Question: I'm writing a mac app that sits in the menu bar and presents the user with a 'NSPanel' instance when they click the status item. I want to hide the window whenever another status item's menu is opened. Right now, my panel stays open; it looks like this:

I see other applications like mine close when another status item opens its menu, so I'm wonder which notification they're getting to know to disappear. I've looked into 'NSWindowDelegate' and 'NSApplicationDelegate', but I don't see any notifications being generated.
Have any suggestions?
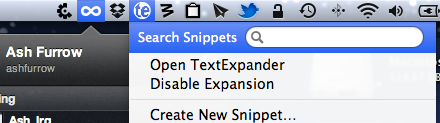
Answer: I figured it out! In the 'awakeFromNib', I was setting the properties of my 'NSPanel' instance. I was using the following:
'''
[panel setStyleMask:panel.styleMask ^ NSTitledWindowMask];
'''
Switching it to the following:
'''
[panel setStyleMask:(panel.styleMask ^ NSTitledWindowMask ^ NSNonactivatingPanelMask)];
'''
Did the trick. I figured it out after reading <URL> on using MAAttachedWindow in a similar way.